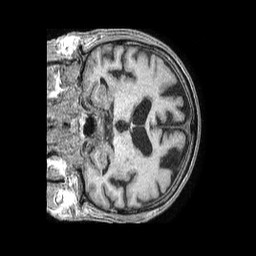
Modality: T1w
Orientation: coronal
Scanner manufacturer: philips
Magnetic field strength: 1.5 T
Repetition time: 0.007828 s
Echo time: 0.00361 s